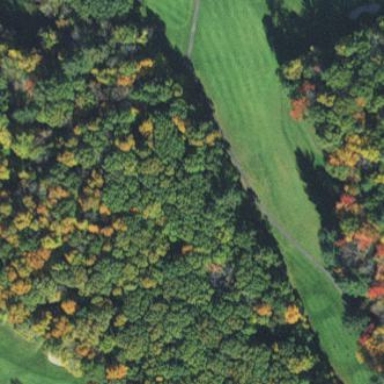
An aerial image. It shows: Scenic golf fairway.